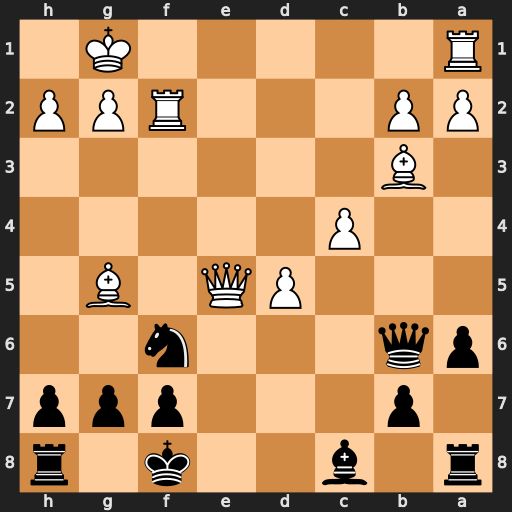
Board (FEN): r1b2k1r/1p3ppp/pq3n2/3PQ1B1/2P5/1B6/PP3RPP/R5K1
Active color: b
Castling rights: -
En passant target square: -
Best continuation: Qxf2+ Kxf2 Ng4+ Ke2 Nxe5